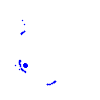
Particle: electron